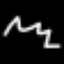
Label: squiggle